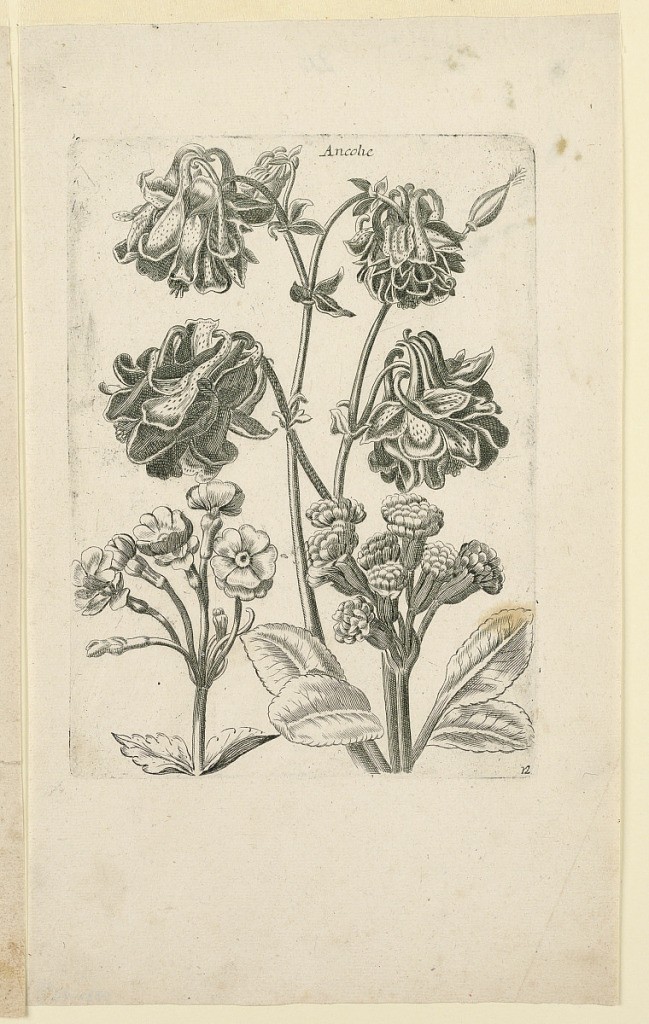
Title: Columbine Blossoms and Buds, Plate 12
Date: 18th century
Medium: Engraving on paper
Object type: Print
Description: Columbine blossoms and buds.